Field crop: maize
Growth stage: 2
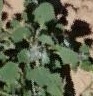
Species: chenopodium